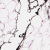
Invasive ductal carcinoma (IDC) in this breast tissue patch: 0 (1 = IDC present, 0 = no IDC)